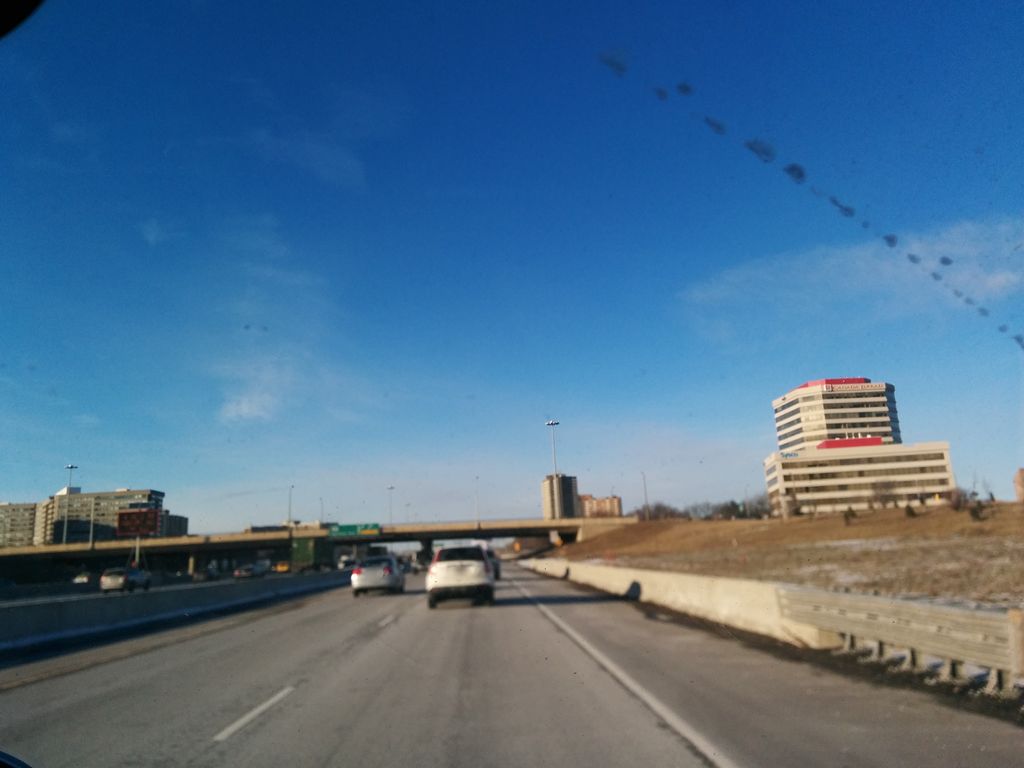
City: toronto